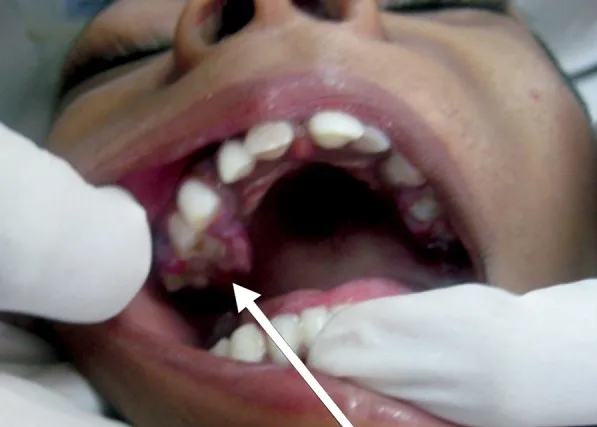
Intraoral photograph showing gingival overgrowth labial and palatal to 54.
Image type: medical_photograph (oral_photograph)